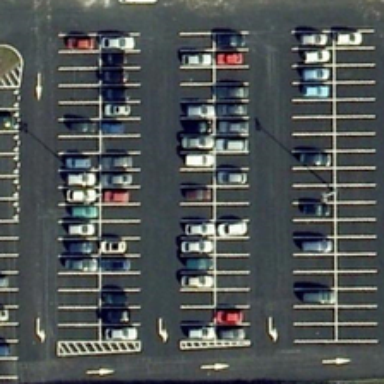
Many cars are in a parking lot with many empty parking spaces .